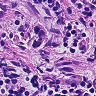
Metastatic tissue present: yes